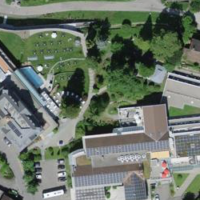
EUNIS habitat code: 54
Species observed at this site:
Asplenium trichomanes